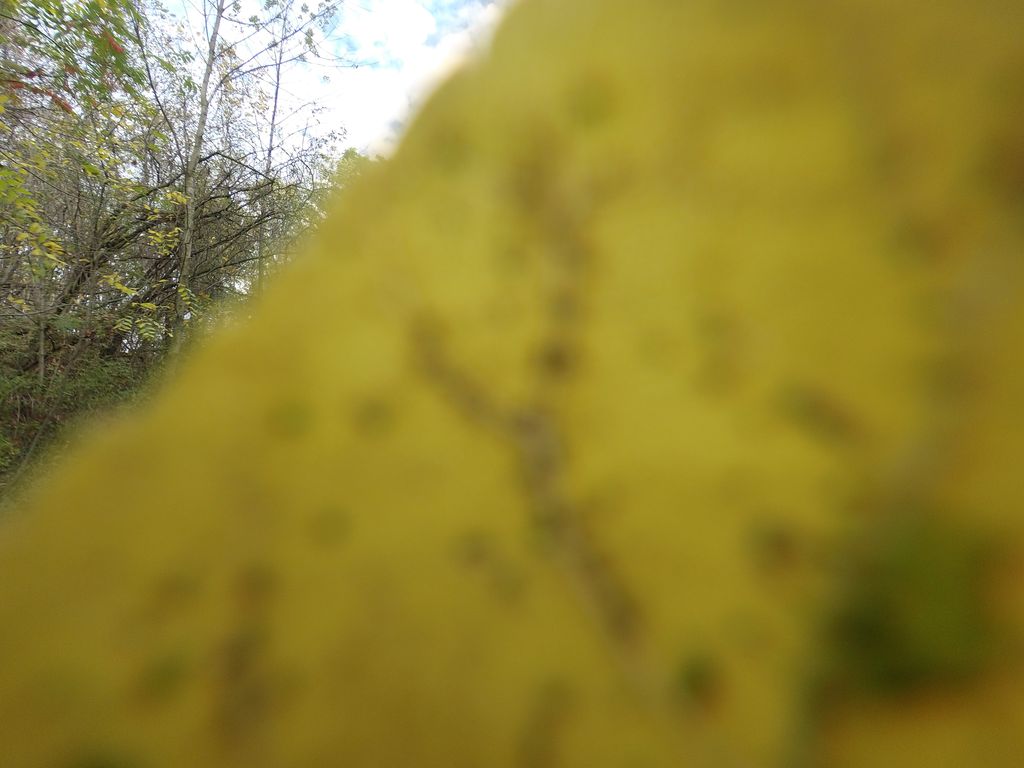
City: hamilton